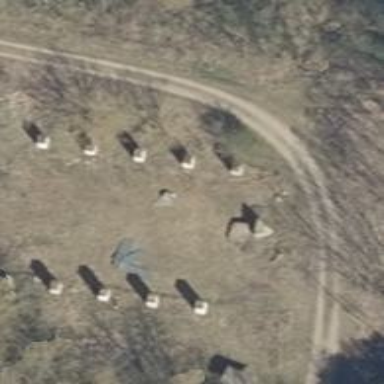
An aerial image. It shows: Sculpture memorial with historic significance.